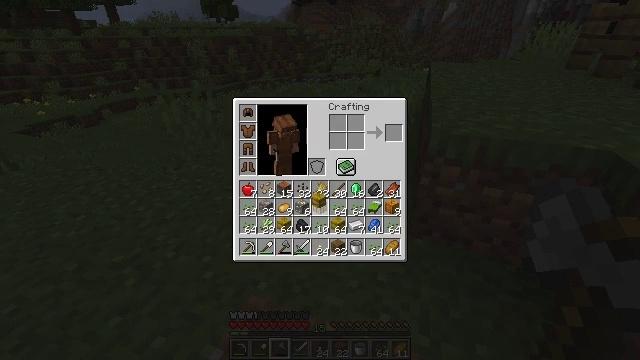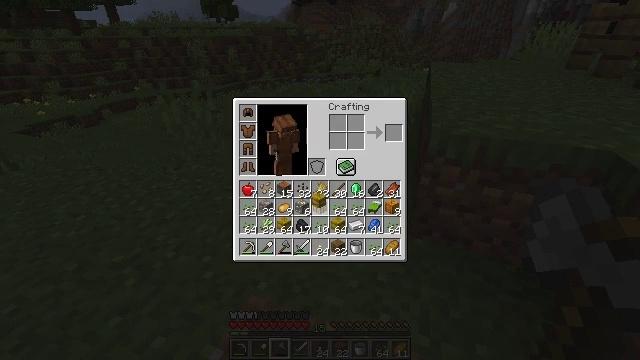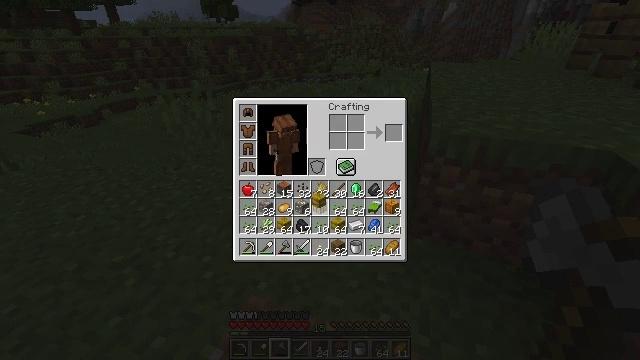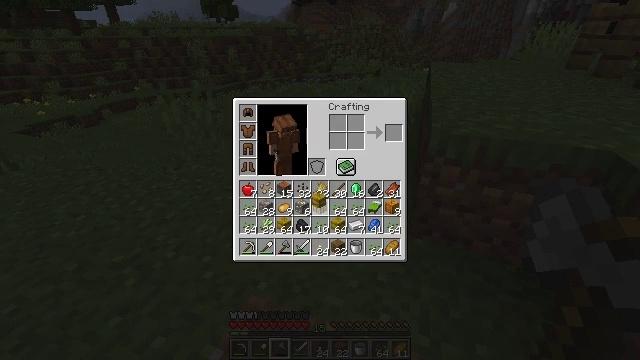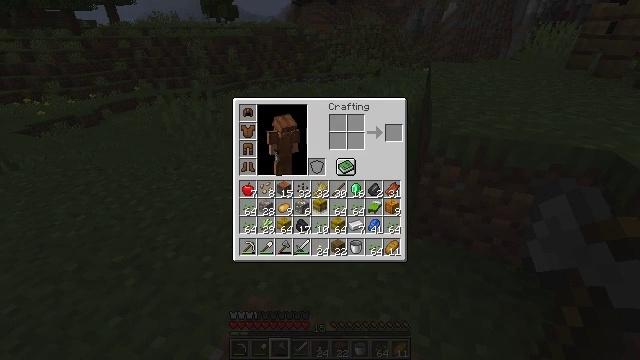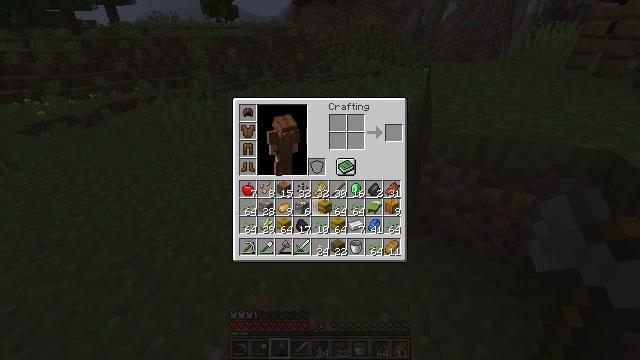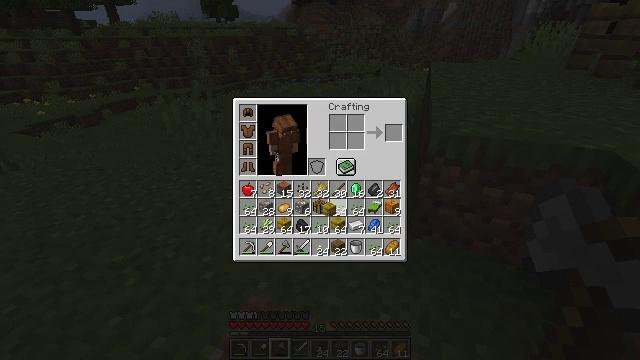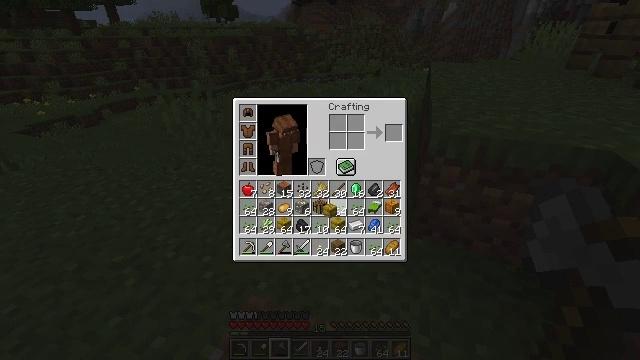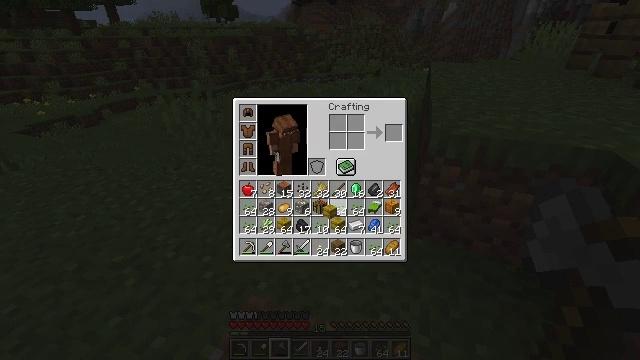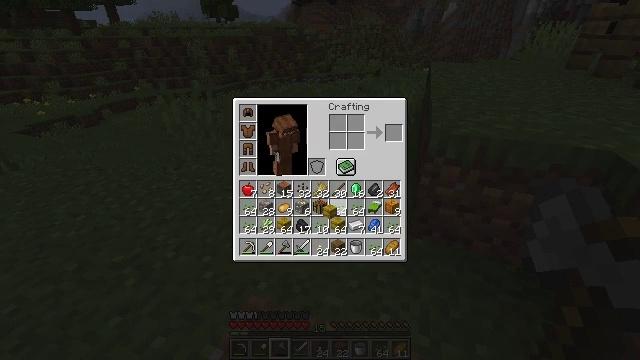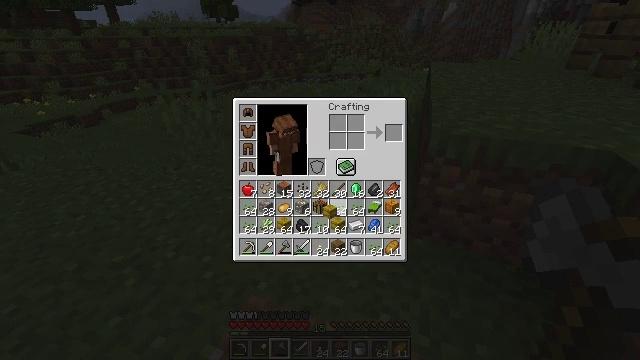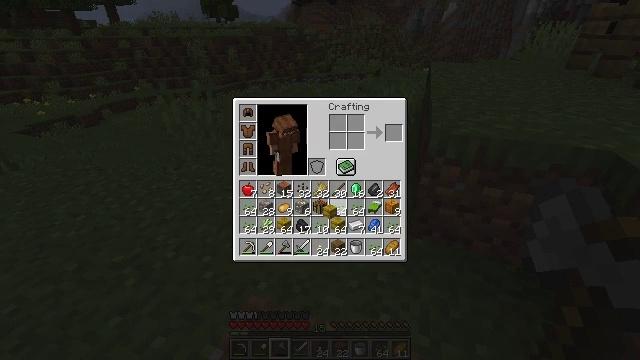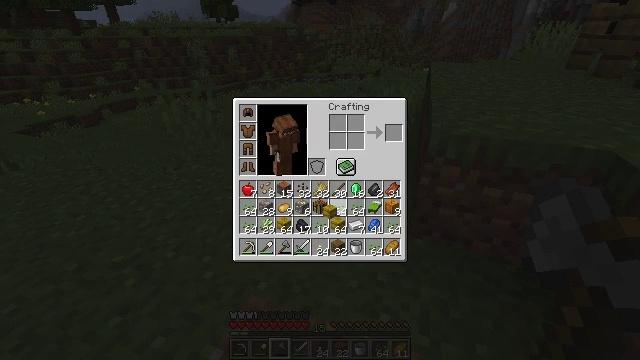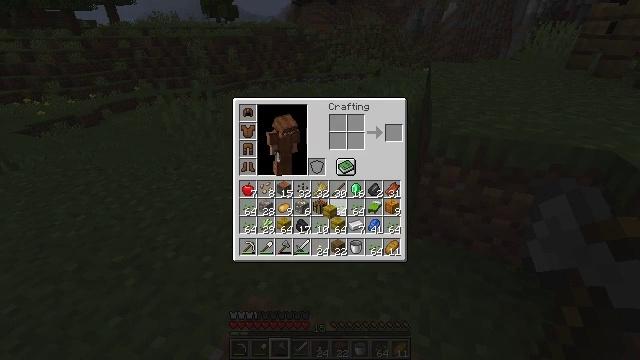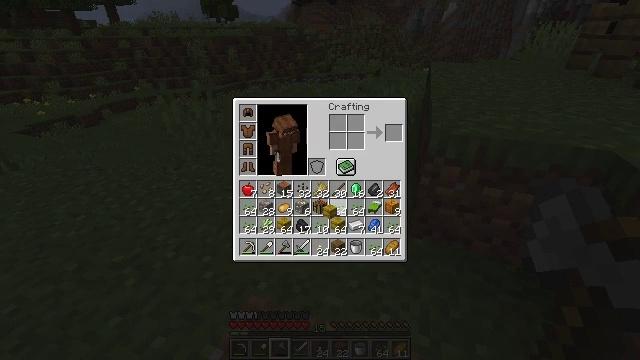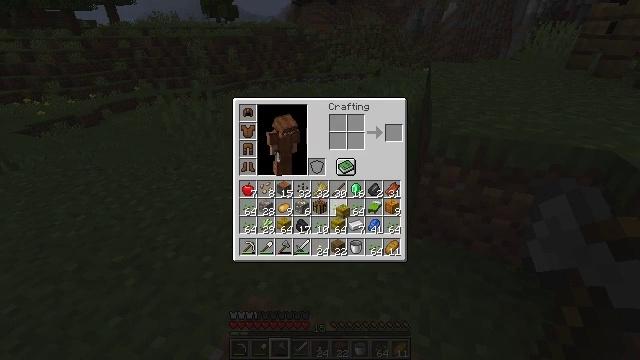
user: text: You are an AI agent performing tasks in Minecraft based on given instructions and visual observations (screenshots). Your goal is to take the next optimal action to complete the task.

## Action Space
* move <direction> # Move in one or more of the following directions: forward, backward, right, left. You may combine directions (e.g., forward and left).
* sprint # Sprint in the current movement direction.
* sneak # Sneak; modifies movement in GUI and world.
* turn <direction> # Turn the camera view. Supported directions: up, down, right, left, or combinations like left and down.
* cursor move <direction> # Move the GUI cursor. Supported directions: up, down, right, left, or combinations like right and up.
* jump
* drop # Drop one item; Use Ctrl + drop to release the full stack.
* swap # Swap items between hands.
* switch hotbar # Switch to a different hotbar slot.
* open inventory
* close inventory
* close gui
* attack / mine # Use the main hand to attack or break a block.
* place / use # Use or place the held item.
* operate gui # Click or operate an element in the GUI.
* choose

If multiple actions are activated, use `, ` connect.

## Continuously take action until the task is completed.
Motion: motion action
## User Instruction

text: Remove a hay block from the inventory.
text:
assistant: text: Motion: no_op
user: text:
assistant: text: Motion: no_op
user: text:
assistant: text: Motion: no_op
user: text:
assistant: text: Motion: no_op
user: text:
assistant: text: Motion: no_op
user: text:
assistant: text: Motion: no_op
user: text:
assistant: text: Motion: no_op
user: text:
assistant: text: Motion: no_op
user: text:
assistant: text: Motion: no_op
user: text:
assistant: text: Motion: no_op
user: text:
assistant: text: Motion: no_op
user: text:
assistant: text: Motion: no_op
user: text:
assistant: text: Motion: no_op
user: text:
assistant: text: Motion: no_op
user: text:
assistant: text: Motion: cursor move right
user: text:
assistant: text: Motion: cursor move right
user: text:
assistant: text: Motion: cursor move right and down
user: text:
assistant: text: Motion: cursor move right and down
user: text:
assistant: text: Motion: cursor move right
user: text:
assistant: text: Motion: choose
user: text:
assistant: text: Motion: choose
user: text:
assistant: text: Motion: choose
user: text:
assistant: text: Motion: no_op
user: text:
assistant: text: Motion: no_op
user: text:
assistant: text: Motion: no_op
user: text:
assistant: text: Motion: no_op
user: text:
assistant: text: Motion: no_op
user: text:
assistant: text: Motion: no_op